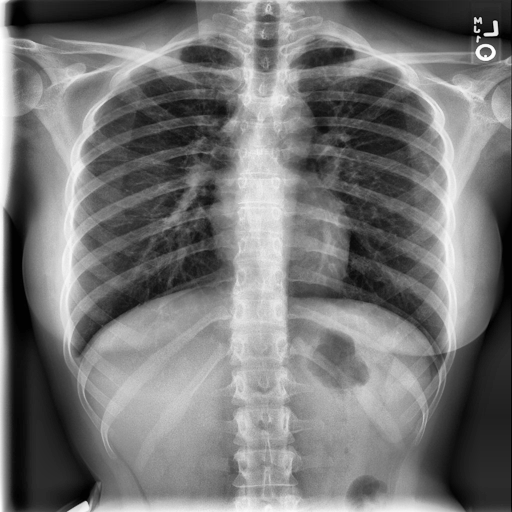
Finding: NORMAL